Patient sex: M
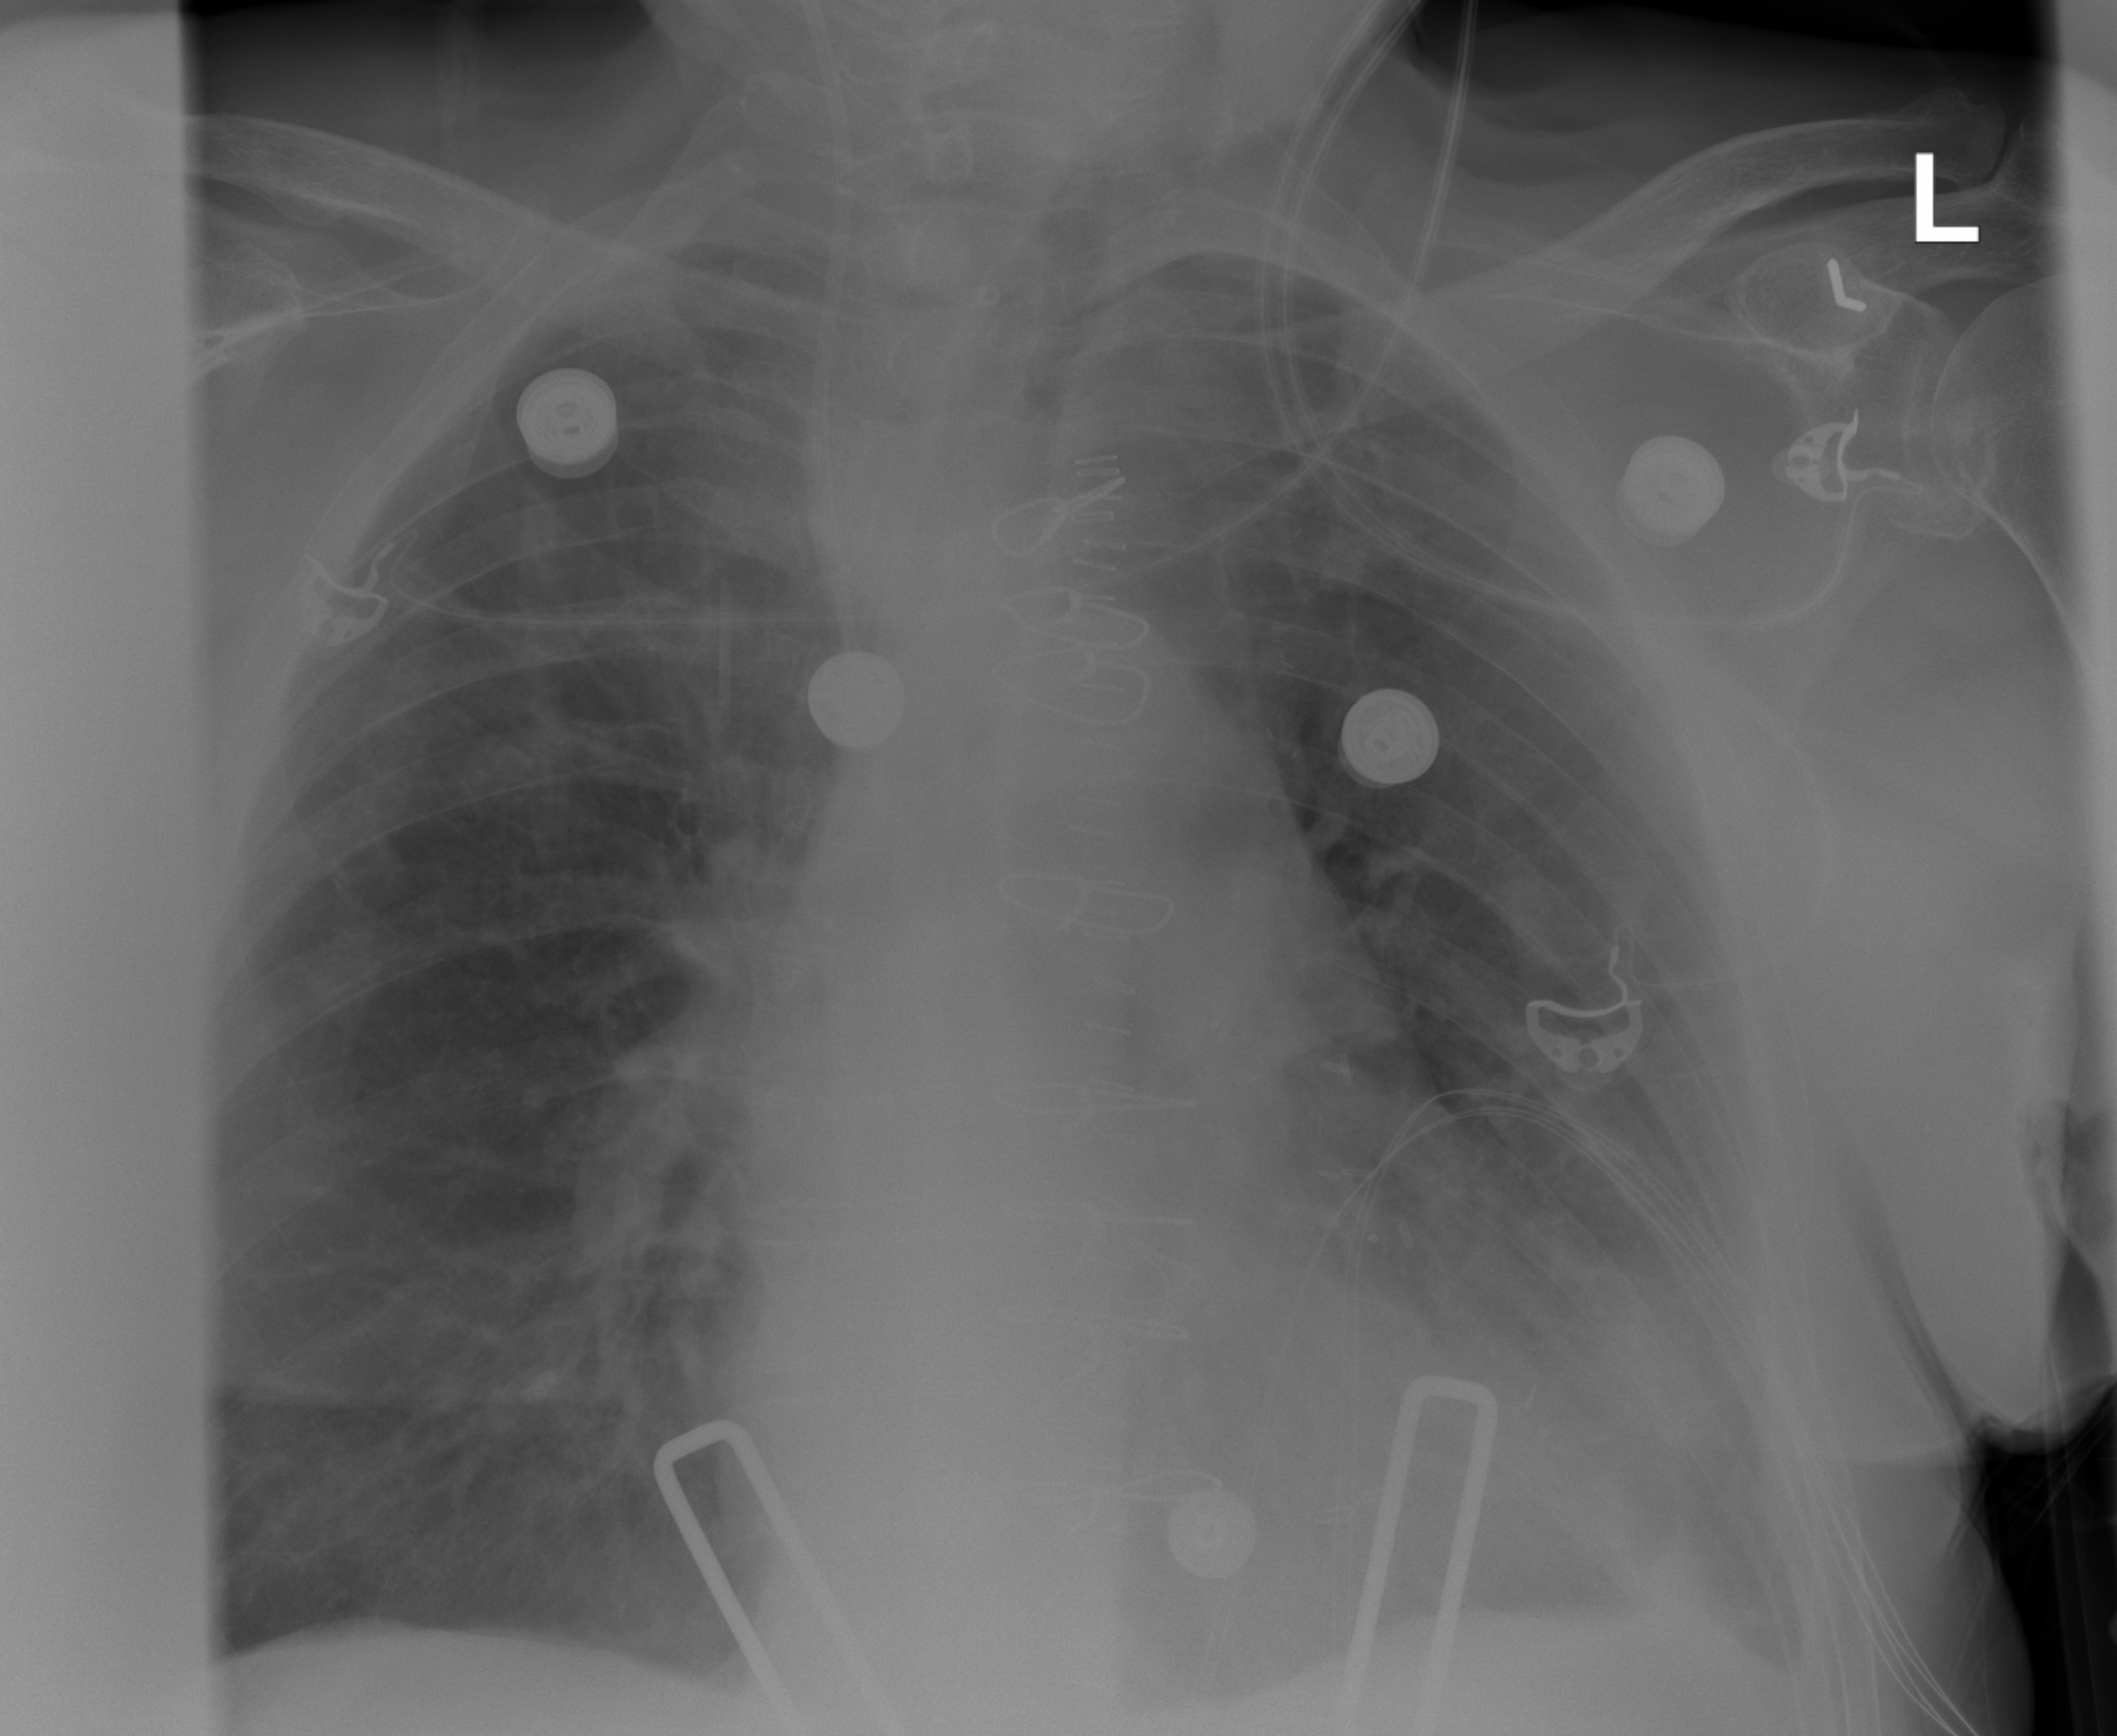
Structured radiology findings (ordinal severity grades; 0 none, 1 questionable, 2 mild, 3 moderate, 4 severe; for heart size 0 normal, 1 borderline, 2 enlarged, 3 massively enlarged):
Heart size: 0
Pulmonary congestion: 2
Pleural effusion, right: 0
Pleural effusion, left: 2
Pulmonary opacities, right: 0
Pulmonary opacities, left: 0
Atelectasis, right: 0
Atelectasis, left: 2